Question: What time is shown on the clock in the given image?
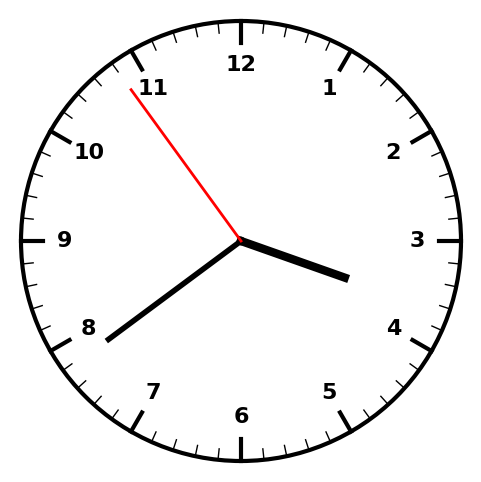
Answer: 03:38:54